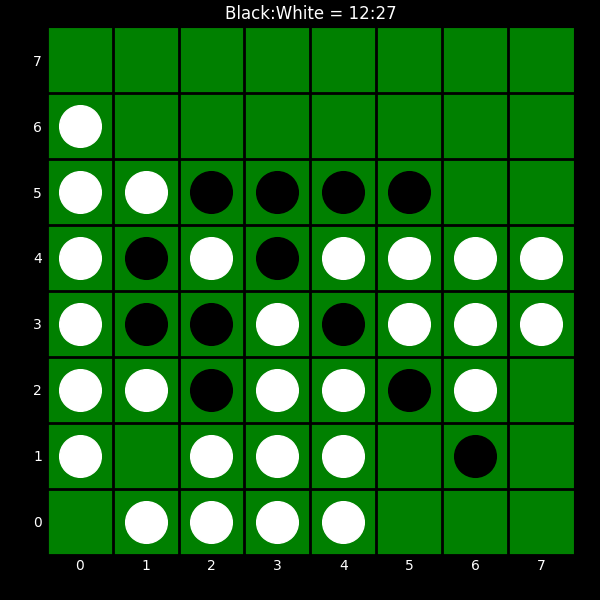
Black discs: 12
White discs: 27